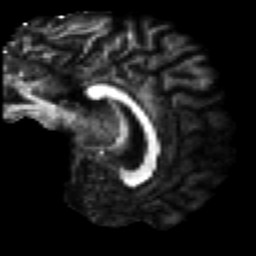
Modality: FA
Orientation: sagittal
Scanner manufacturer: ge
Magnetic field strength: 3 T
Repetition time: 7.98 s
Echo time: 0.0701 s